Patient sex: M
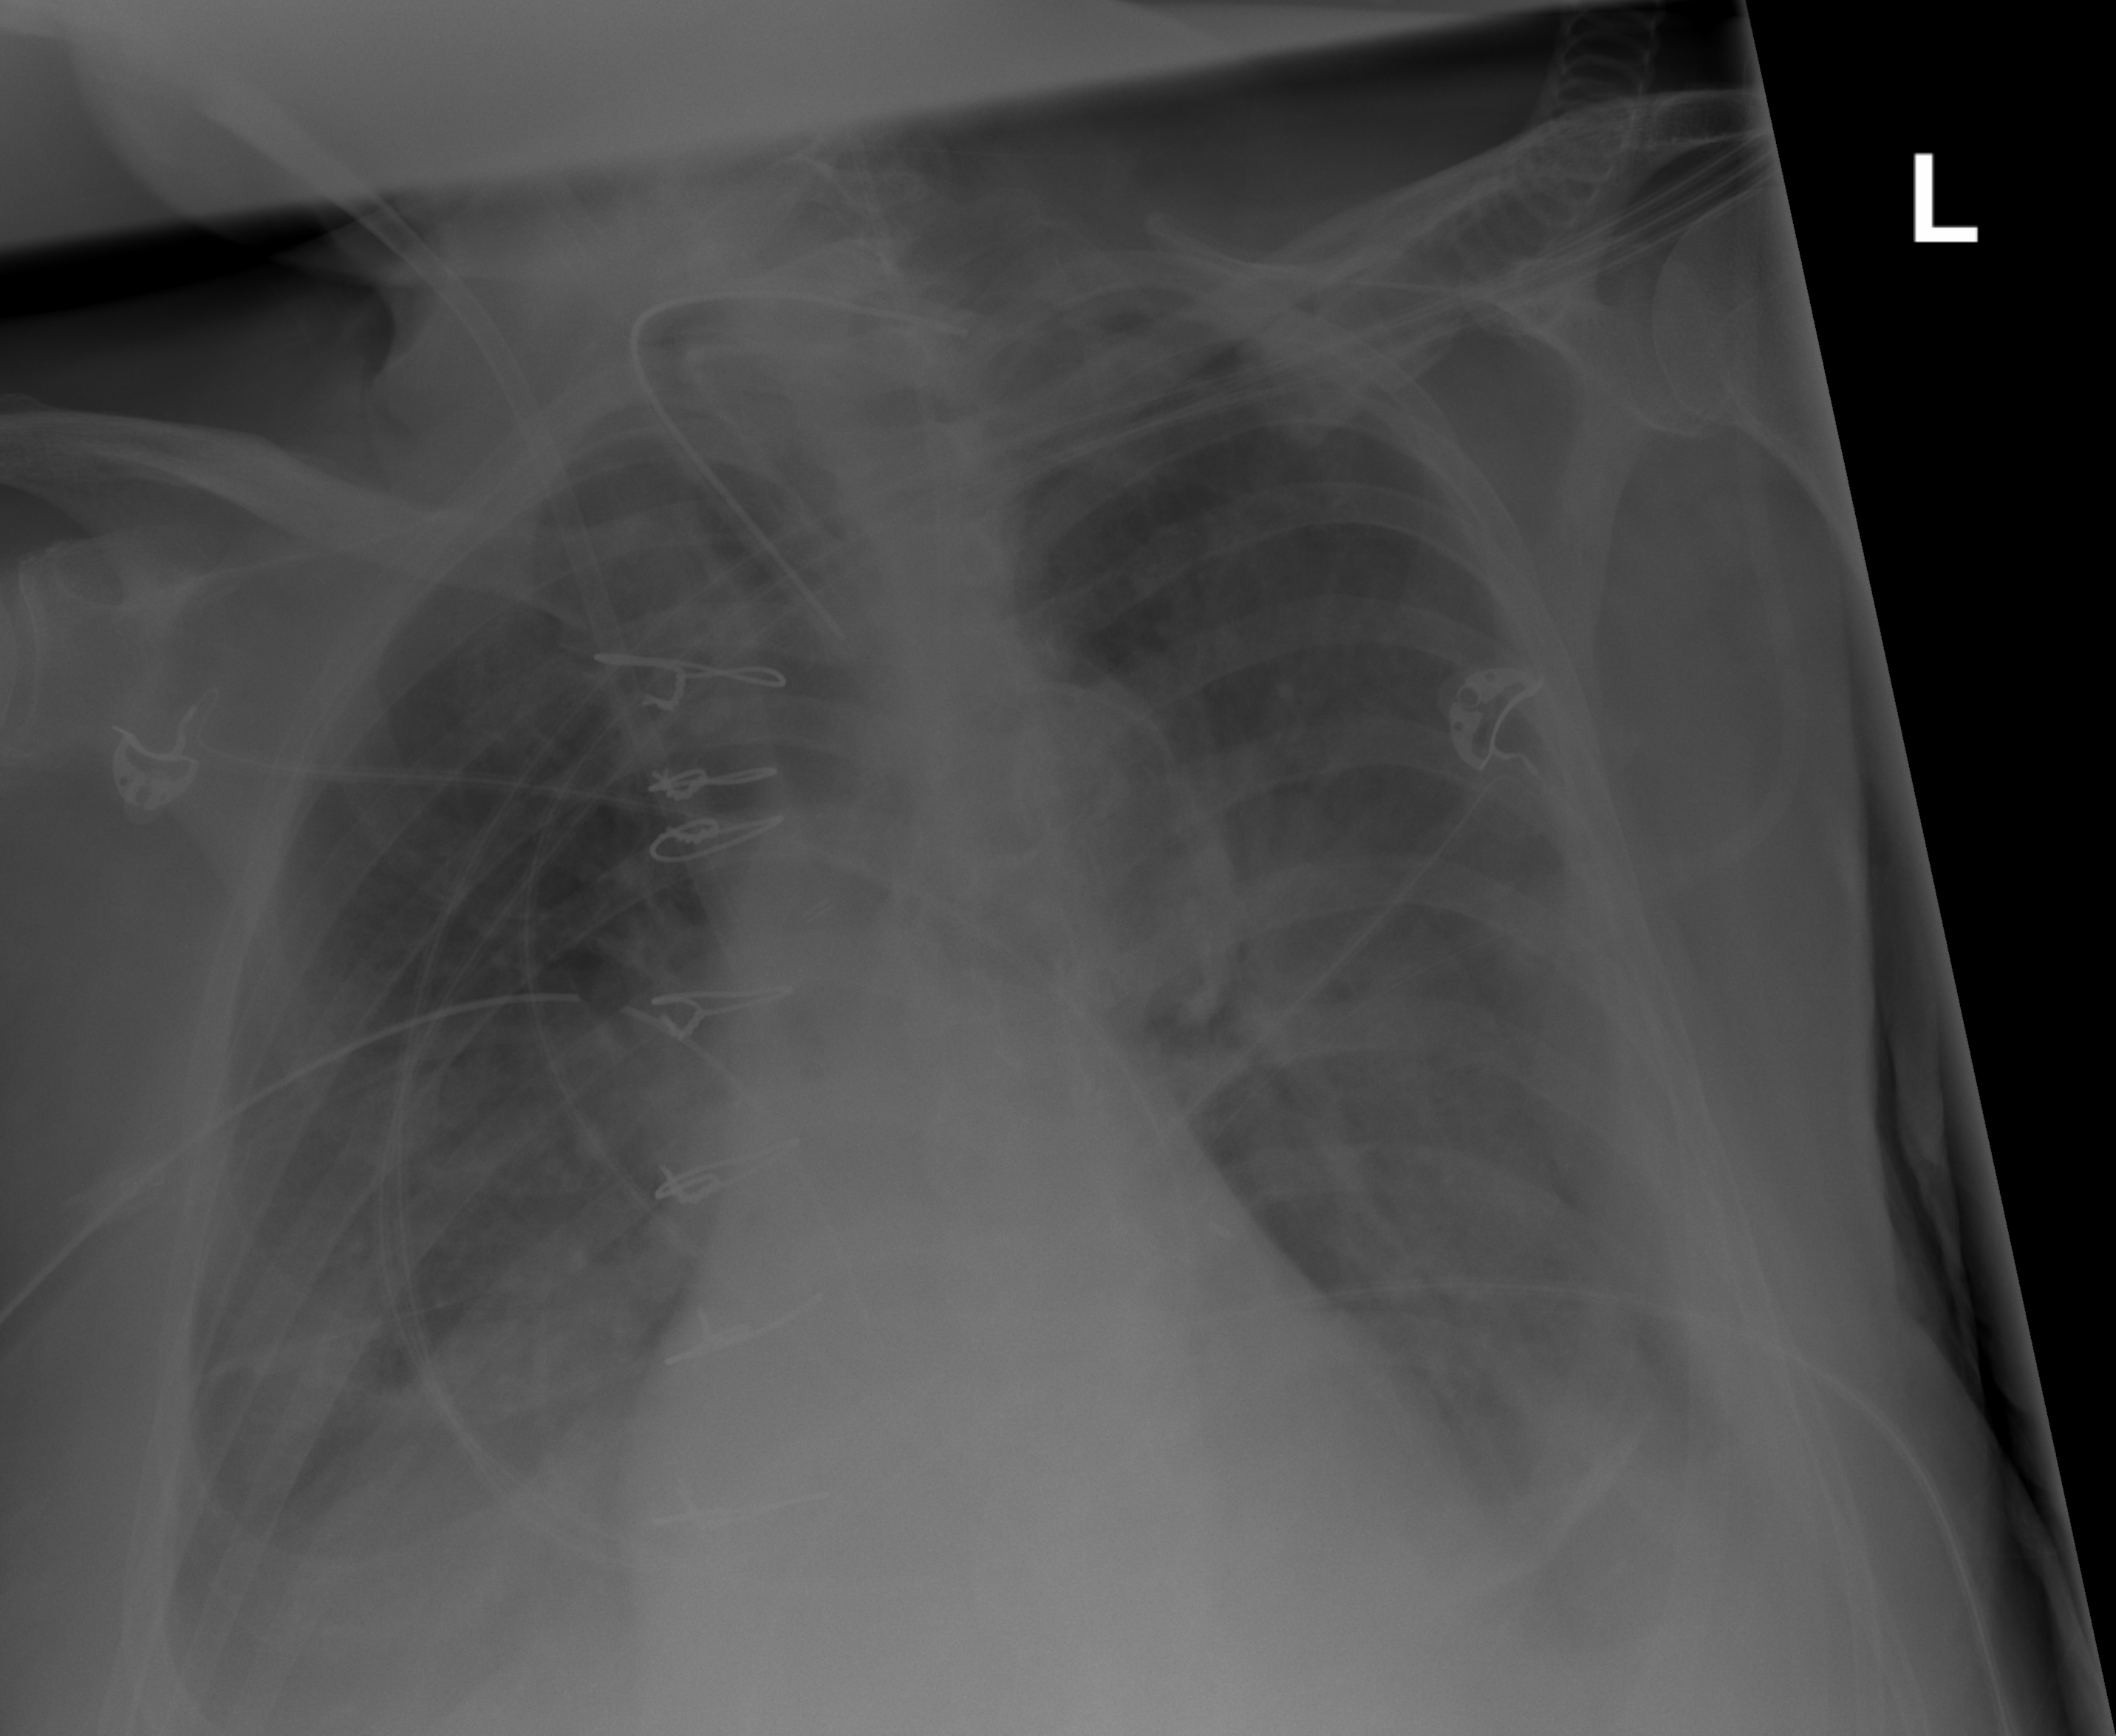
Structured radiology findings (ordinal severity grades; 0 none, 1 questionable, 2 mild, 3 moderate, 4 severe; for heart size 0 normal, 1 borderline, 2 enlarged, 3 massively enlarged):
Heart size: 2
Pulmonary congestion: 2
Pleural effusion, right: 2
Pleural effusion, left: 2
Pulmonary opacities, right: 0
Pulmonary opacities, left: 0
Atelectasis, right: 2
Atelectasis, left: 2